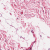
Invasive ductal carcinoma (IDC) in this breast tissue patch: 0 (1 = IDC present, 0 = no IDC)